Here is a 2-D grayscale rendering of raw bearing vibration samples (signal-to-image). Classify the bearing condition as one of: normal, inner_race, outer_race, ball.
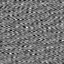
Answer: outer_race